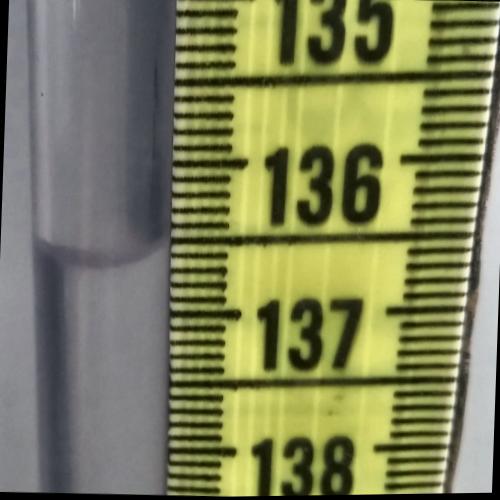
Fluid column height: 136.6 cm